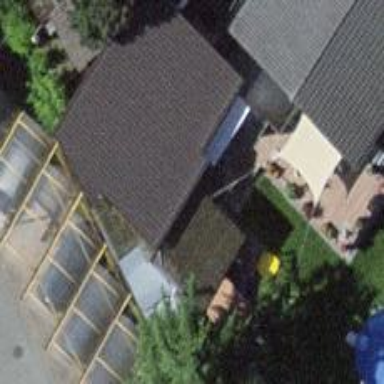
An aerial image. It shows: Garage building.